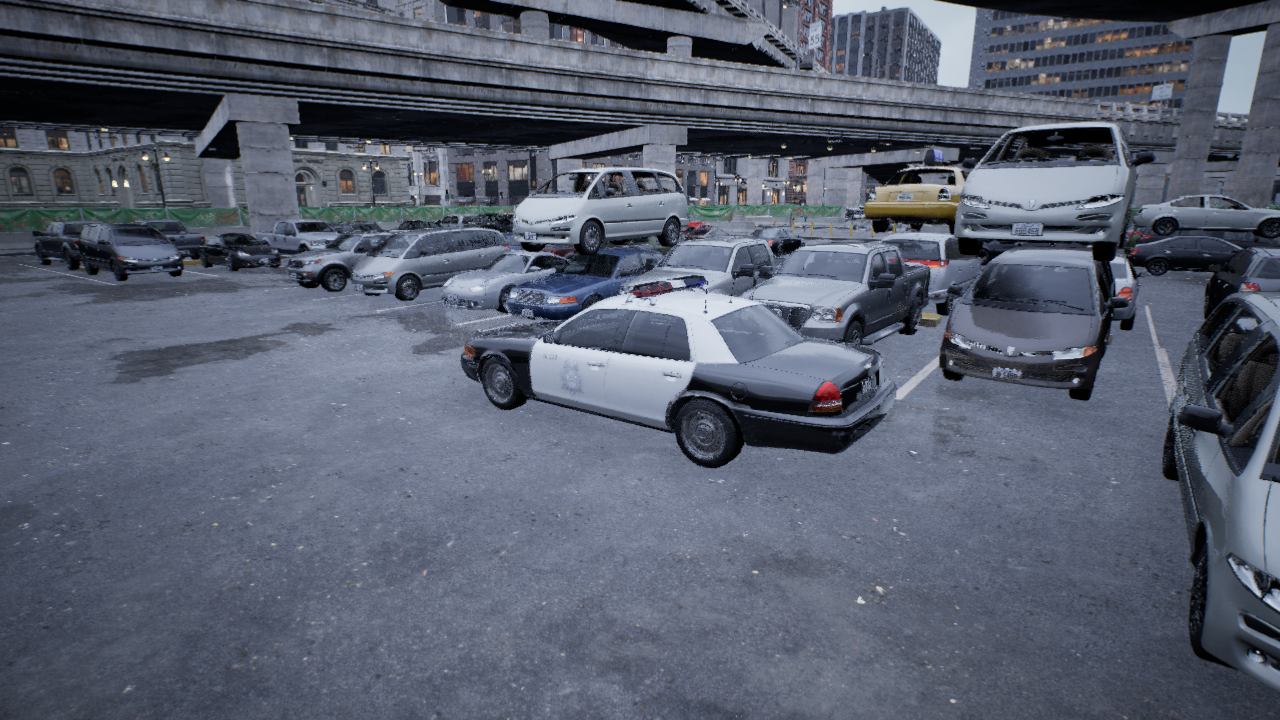
Venue: arterial
Lighting: overcast
Vehicle rig: sedan